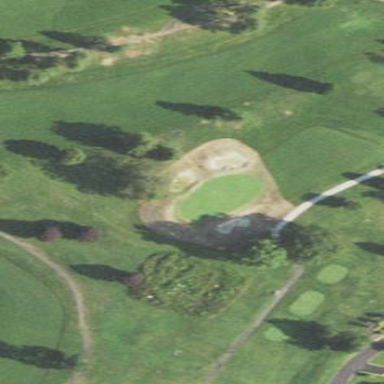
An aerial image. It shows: Golf fairway in the image.